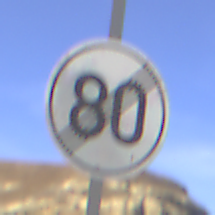
Verkehrszeichen: EndeGeschwindigkeit80
Umgebung: Outdoor, Nature
Tageszeit: Midday
Wetter: Clear
Licht: Natural
Jahreszeit: NotSpecified
Kontrast: HighContrast